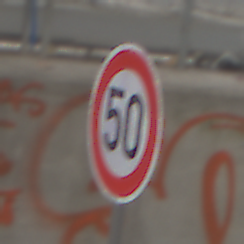
Verkehrszeichen: Geschwindigkeit50
Umgebung: Roofed, Special
Tageszeit: Midday
Wetter: Overcast
Licht: Natural
Jahreszeit: NotSpecified
Kontrast: LowContrast